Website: apple
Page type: address-validator
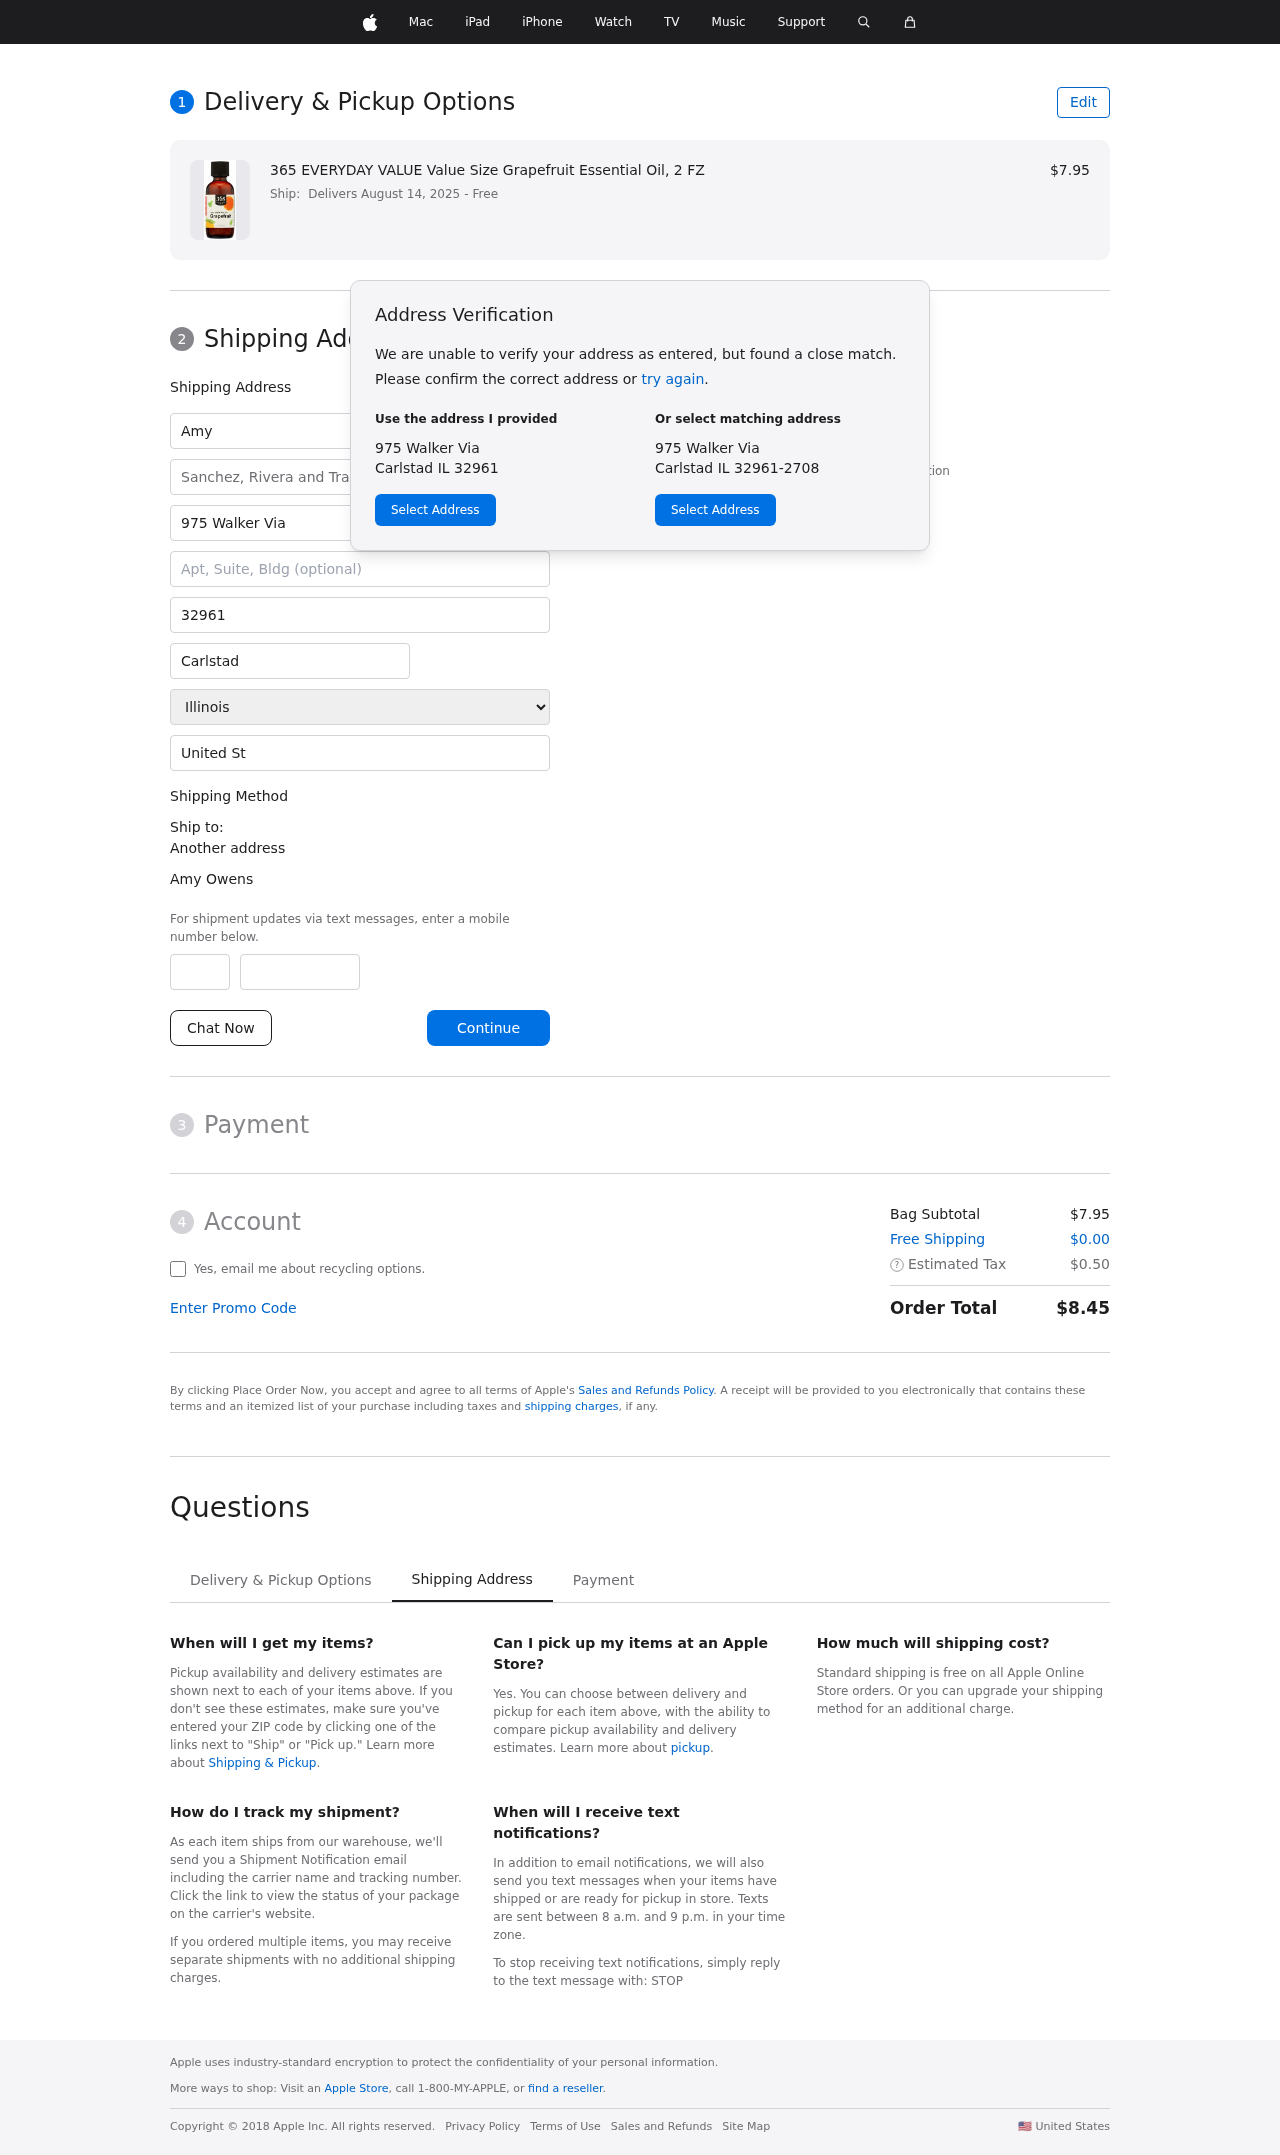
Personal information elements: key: PII_CITY
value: Carlstad
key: PII_COMPANY
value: Sanchez, Rivera and Tran
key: PII_COUNTRY
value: United States
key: PII_FIRSTNAME
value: Amy
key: PII_FULLNAME
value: Amy Owens
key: PII_LASTNAME
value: Owens
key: PII_PHONE_AREA
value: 554
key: PII_PHONE_SUFFIX
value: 4089
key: PII_POSTCODE
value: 32961
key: PII_STATE
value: Illinois
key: PII_STREET
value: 975 Walker Via
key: PII_CITY_STATE_ZIP
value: Carlstad IL 32961
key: PII_STATE_ABBR
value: IL
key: PII_POSTCODE_FULL
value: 32961
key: PII_POSTCODE_NUMERIC
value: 32961
Product elements: key: PRODUCT1_NAME
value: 365 EVERYDAY VALUE Value Size Grapefruit Essential Oil, 2 FZ
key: PRODUCT1_PRICE
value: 7.95
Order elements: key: ORDER_DELIVERY_DATE
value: Delivers August 14, 2025
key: ORDER_SUBTOTAL
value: $7.95
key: ORDER_SHIPPING_COST
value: $0.00
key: ORDER_TAX
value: $0.50
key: ORDER_TOTAL
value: $8.45